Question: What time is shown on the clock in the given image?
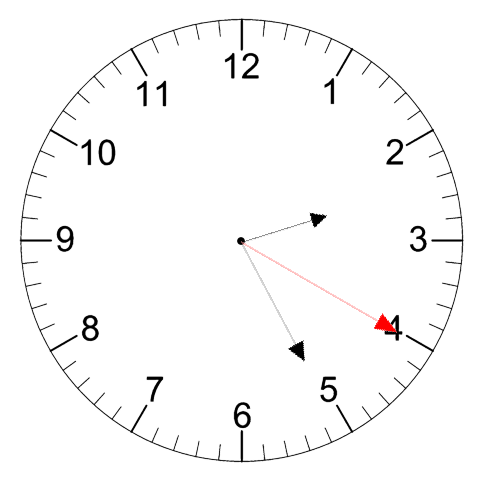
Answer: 02:25:20